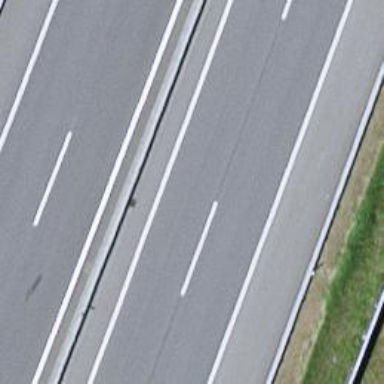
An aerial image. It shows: Asphalt motorway.